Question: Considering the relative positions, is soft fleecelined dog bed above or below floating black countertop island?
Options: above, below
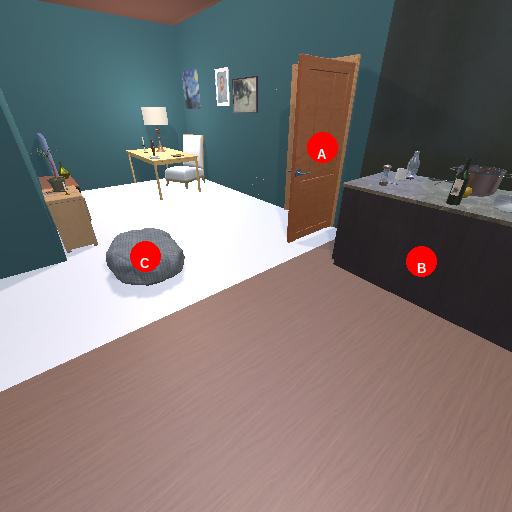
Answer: above